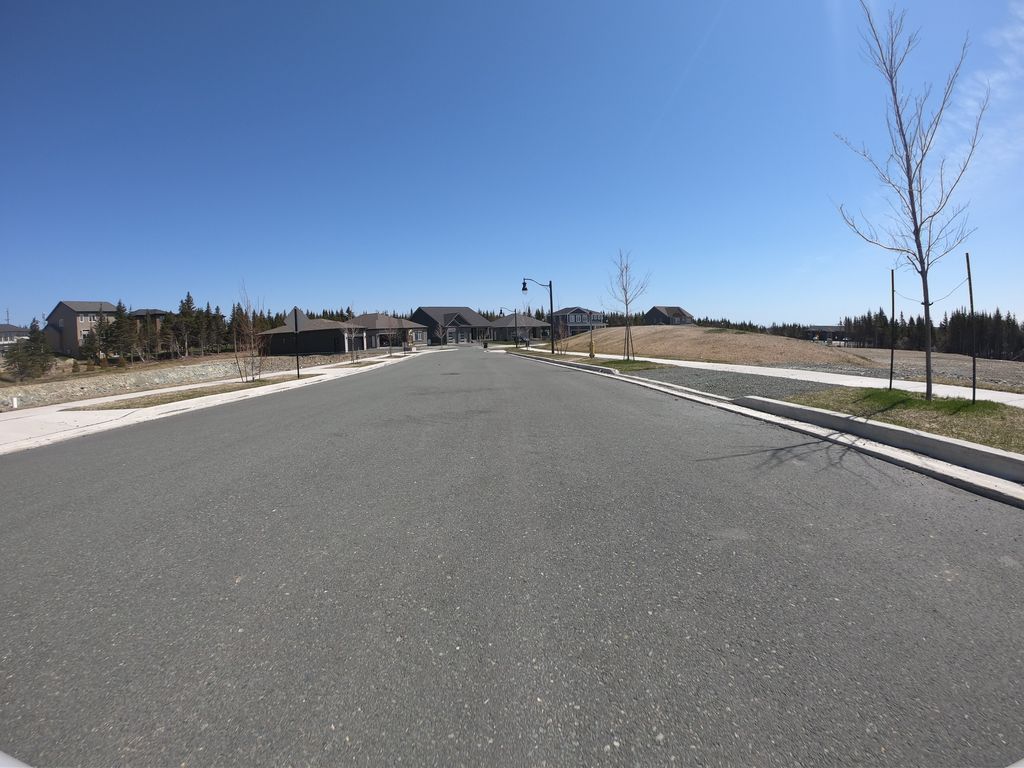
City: st_johns